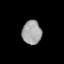
Tissue: lung
Cell type: Others
Senescence score: 0.238
Nuclear area (px): 453
Mean DAPI intensity: 159.985